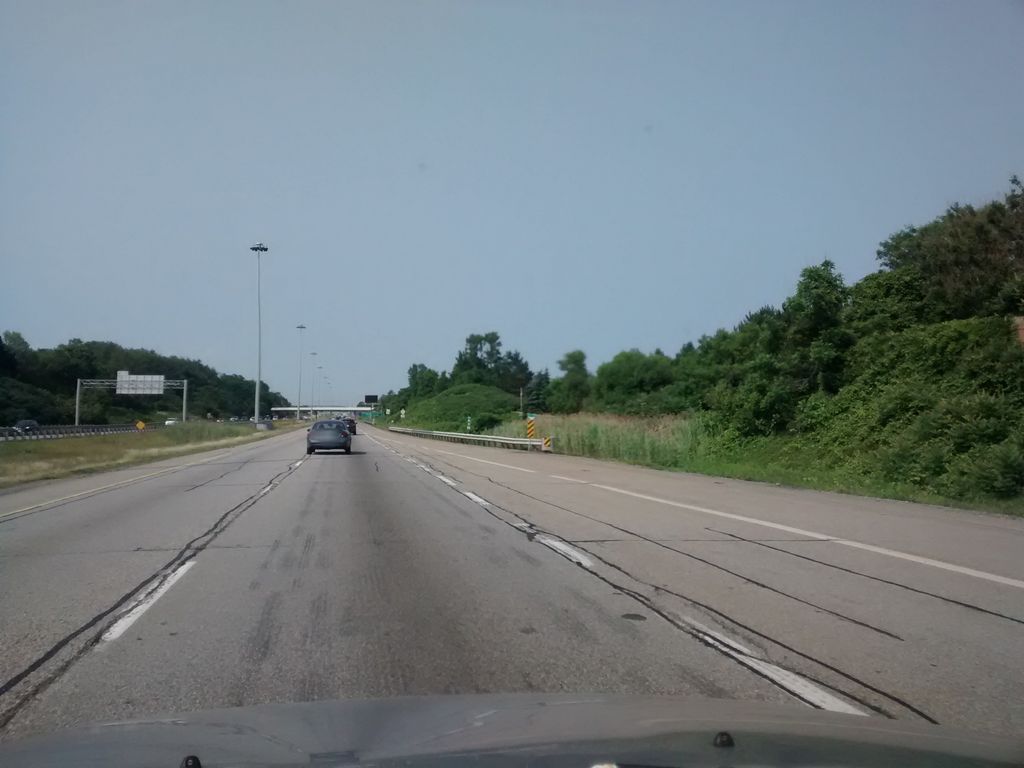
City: hamilton